Field crop: maize
Growth stage: 2
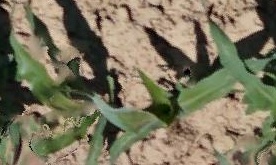
Species: maize